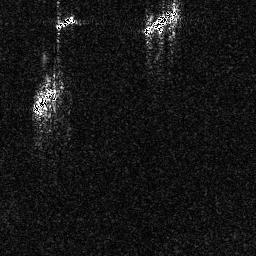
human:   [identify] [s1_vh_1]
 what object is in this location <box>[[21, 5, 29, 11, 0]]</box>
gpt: <ref>1 small ship at the top left</ref>